Field crop: tomato
Growth stage: 2
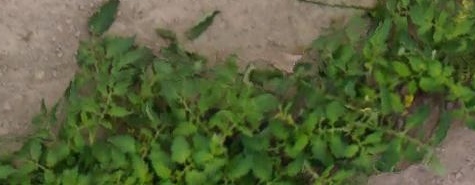
Species: tomato